Aerial crown-view tile of a tropical tree (Barro Colorado Island, Panama), acquired 20240716:
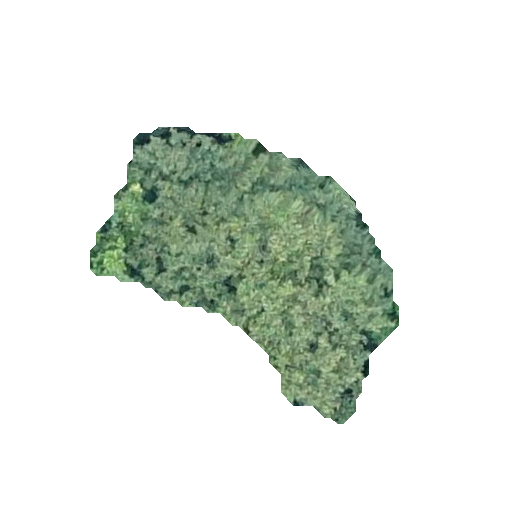
Species: Apeiba tibourbou
GBIF accepted scientific name: Apeiba tibourbou
Crown area: 80.45 m²